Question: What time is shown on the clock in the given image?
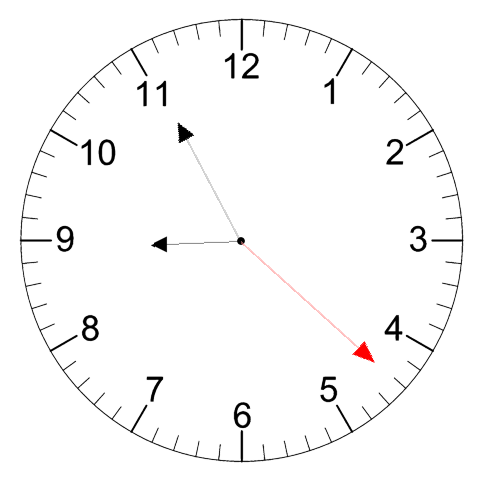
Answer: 08:55:22